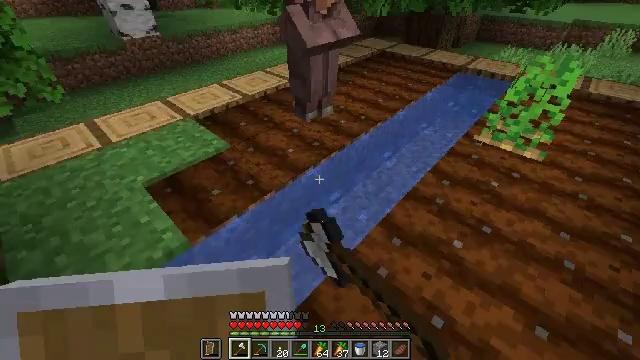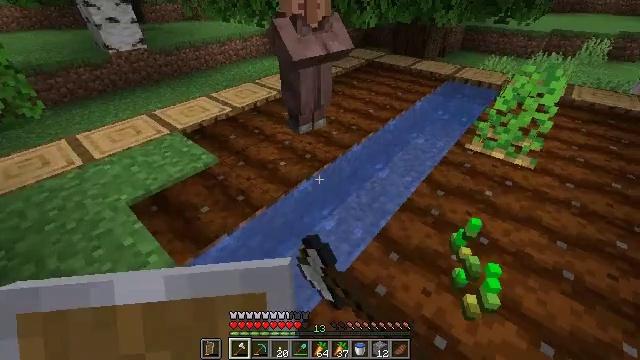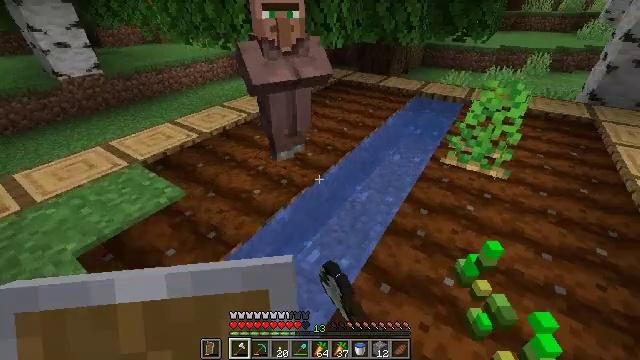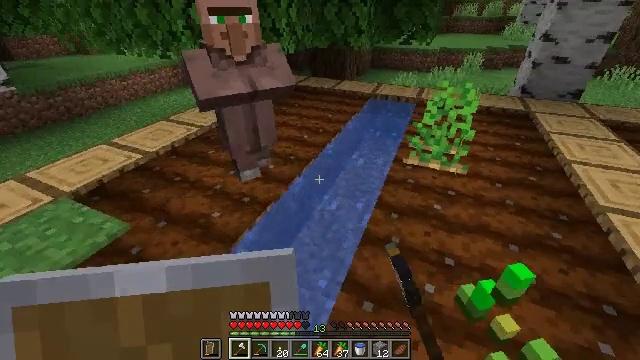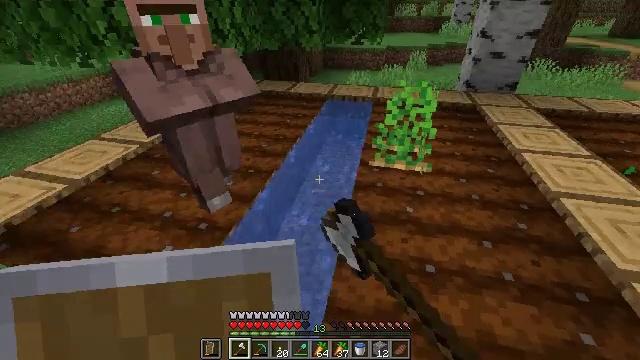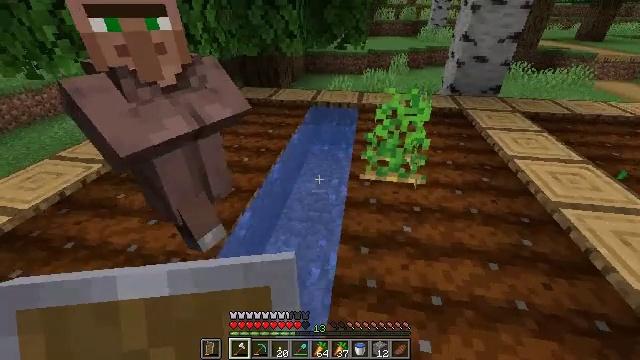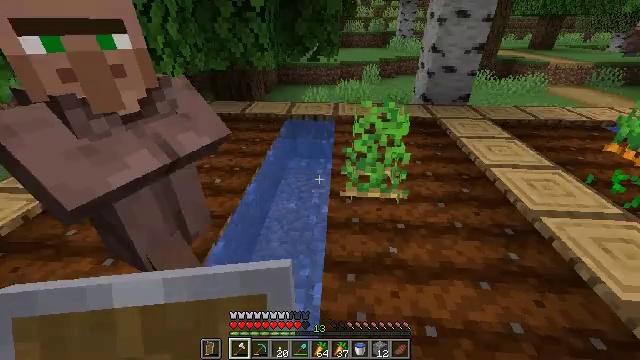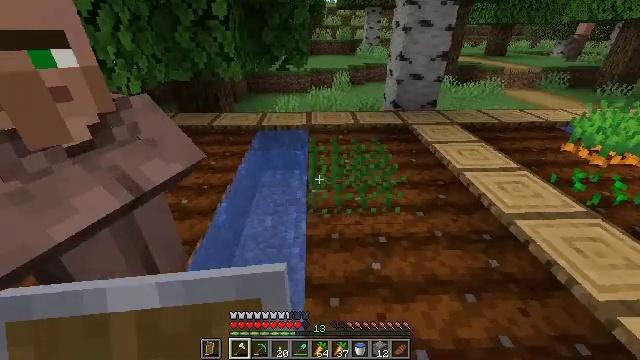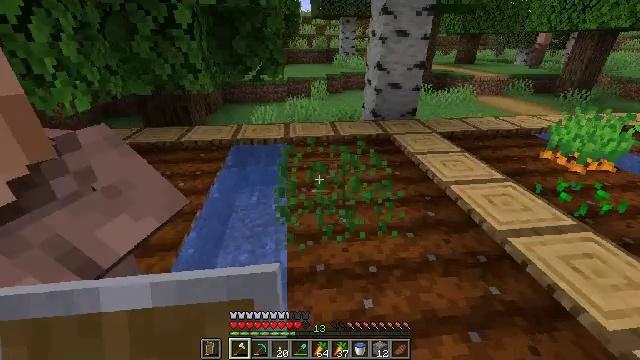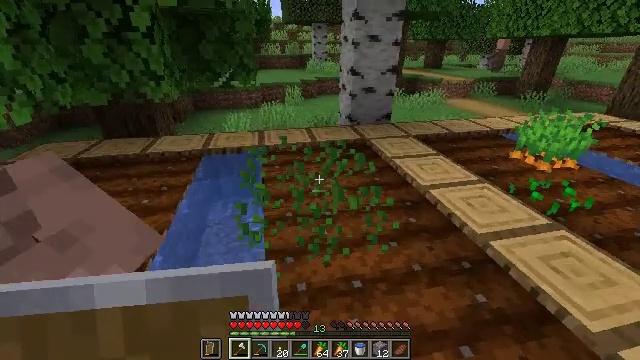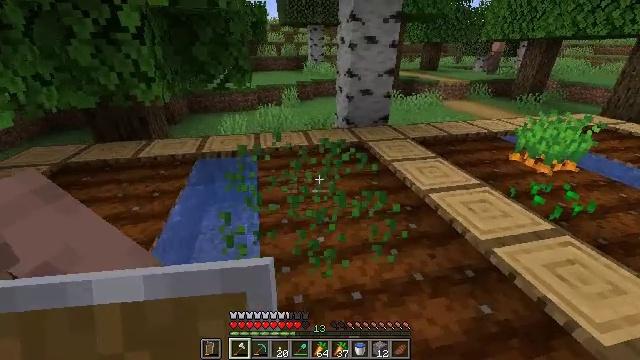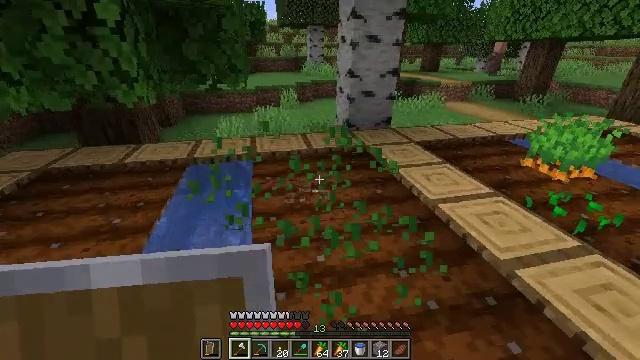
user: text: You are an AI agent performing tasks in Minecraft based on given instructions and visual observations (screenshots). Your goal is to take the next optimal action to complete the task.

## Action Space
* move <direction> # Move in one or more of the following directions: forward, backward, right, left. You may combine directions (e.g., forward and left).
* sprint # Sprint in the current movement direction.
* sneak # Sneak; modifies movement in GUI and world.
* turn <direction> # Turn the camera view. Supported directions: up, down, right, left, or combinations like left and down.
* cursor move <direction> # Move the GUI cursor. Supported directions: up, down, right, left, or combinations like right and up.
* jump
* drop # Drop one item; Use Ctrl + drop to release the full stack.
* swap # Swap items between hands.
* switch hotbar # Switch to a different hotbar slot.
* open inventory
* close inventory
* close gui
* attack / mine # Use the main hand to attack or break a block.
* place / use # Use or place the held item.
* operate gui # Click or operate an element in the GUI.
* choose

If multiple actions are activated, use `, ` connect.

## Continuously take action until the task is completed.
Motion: motion action
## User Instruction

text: Harvest potatoes.
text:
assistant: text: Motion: move forward, turn right and up, attack / mine
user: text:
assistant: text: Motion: move forward, turn right and up, attack / mine
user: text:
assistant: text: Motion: move forward, turn right, attack / mine
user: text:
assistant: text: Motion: move forward, turn right, attack / mine
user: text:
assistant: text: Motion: move forward, turn right, attack / mine
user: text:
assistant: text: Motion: move forward, turn right and up, attack / mine
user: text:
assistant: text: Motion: move forward, turn right and up, attack / mine
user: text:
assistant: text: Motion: move forward, turn right and up, attack / mine
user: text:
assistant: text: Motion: move forward, turn right, attack / mine
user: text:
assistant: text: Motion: move forward, attack / mine
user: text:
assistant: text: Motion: move forward, attack / mine
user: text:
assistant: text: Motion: sprint, attack / mine